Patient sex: F
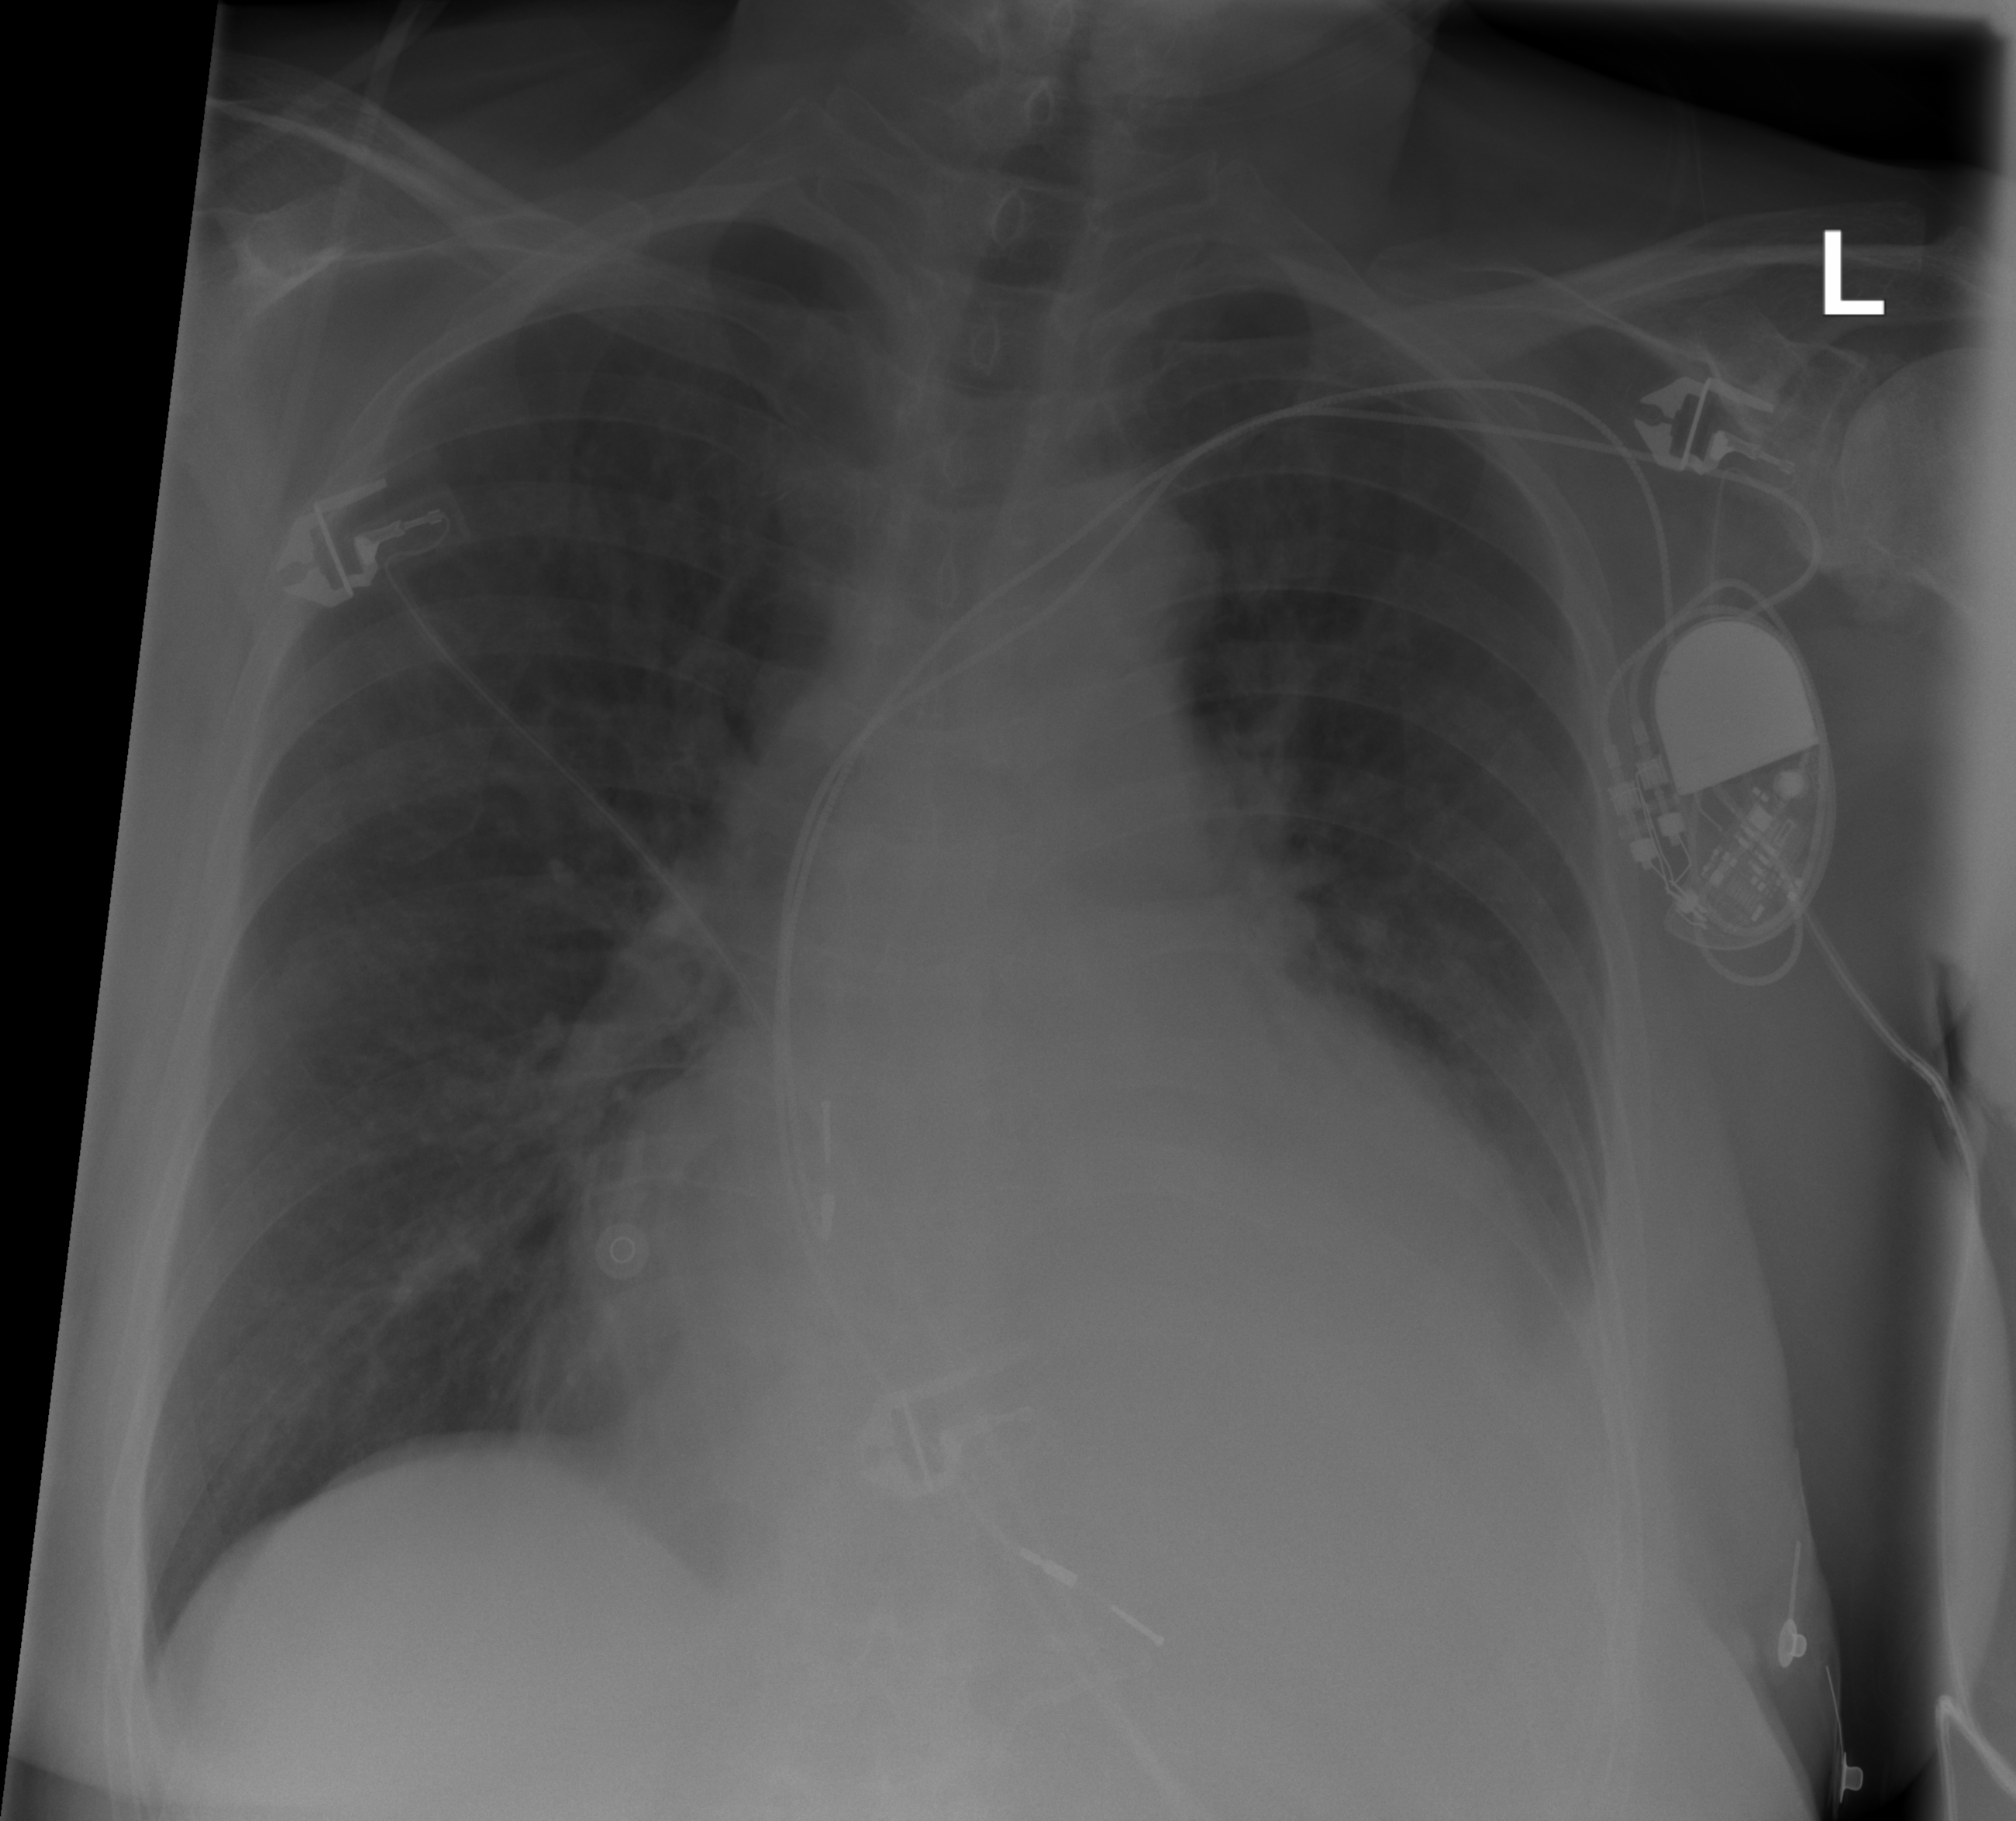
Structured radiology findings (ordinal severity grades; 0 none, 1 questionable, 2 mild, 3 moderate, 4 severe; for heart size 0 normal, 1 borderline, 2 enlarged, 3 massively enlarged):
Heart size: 3
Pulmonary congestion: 2
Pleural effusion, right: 0
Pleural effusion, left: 2
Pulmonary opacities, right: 0
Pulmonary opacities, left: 0
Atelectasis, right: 0
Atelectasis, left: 3